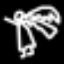
Label: angel